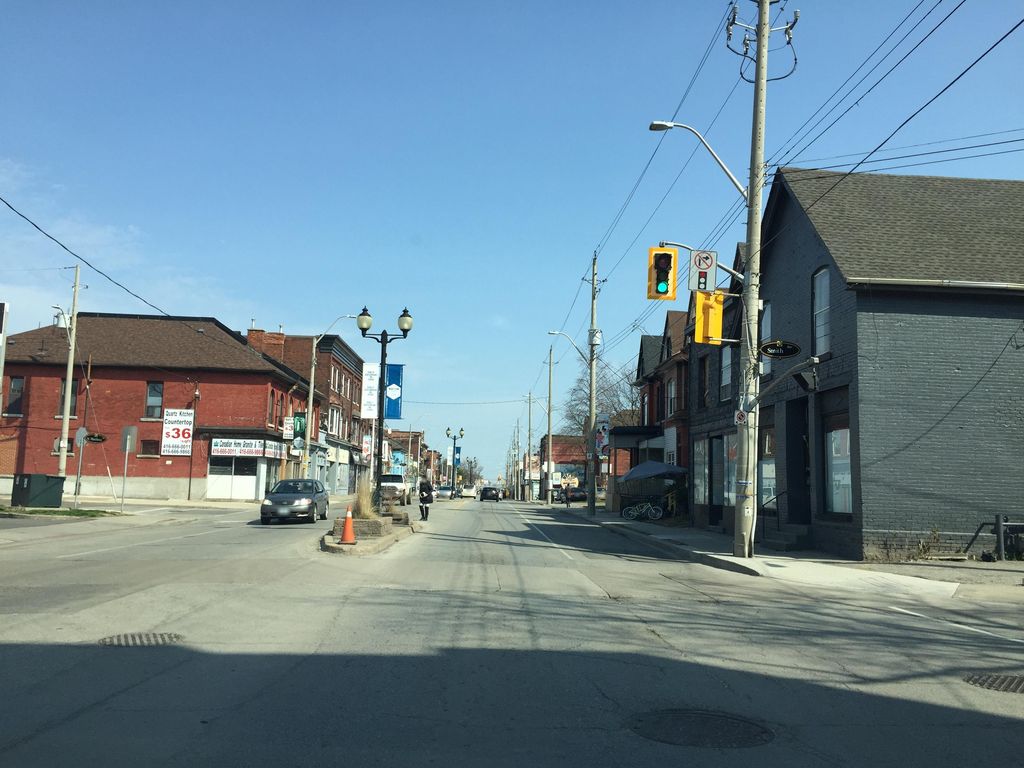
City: hamilton